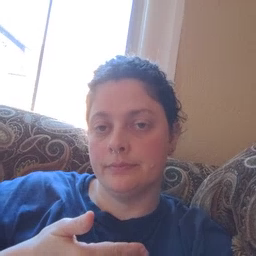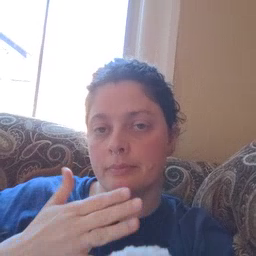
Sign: minemy